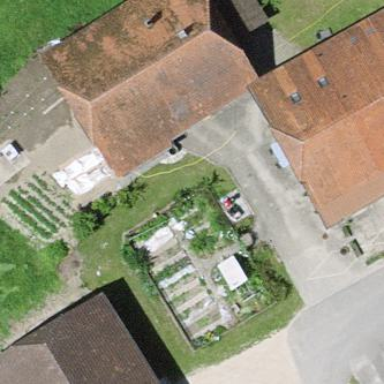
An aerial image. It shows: Garage building.